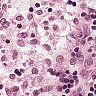
Metastatic tissue present: no